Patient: sex M, age 58
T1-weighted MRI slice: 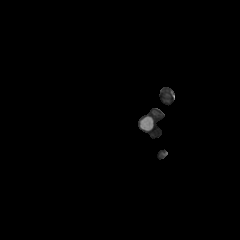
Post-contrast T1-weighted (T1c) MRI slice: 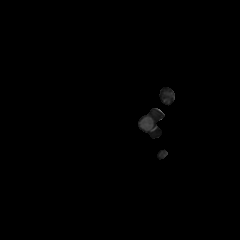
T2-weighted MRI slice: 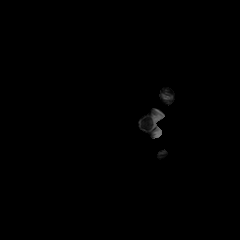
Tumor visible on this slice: no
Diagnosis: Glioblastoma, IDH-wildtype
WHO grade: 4